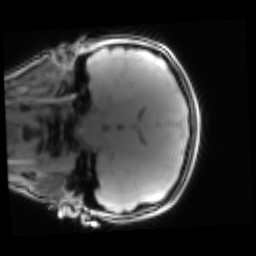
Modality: PDw
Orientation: coronal
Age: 21
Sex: female
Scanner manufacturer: siemens
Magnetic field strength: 3 T
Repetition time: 0.25 s
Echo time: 0.00103 s